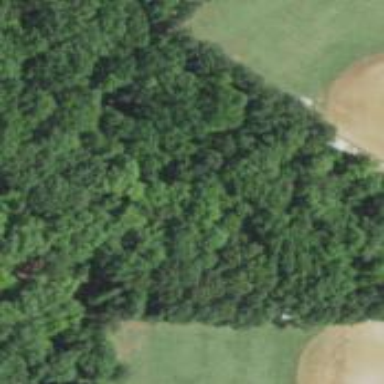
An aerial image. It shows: Disc golf course for leisure activity.